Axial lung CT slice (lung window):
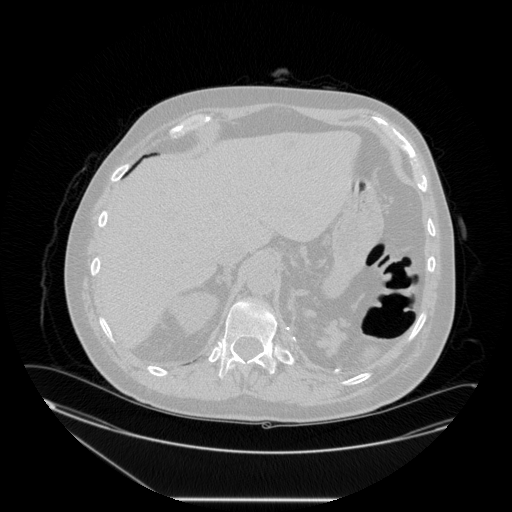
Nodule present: no